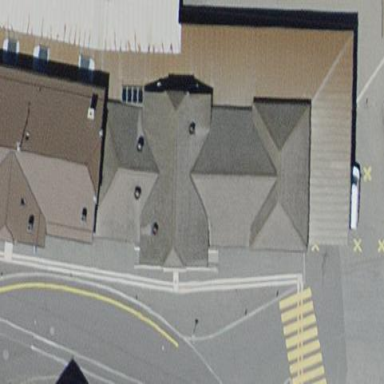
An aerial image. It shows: Train station building.